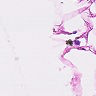
Metastatic tissue present: no